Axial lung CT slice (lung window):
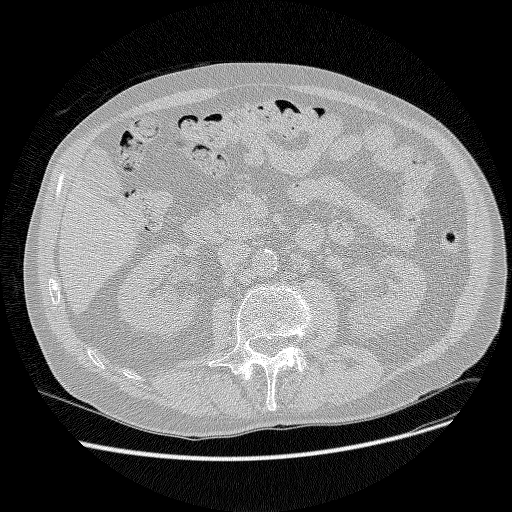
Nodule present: no